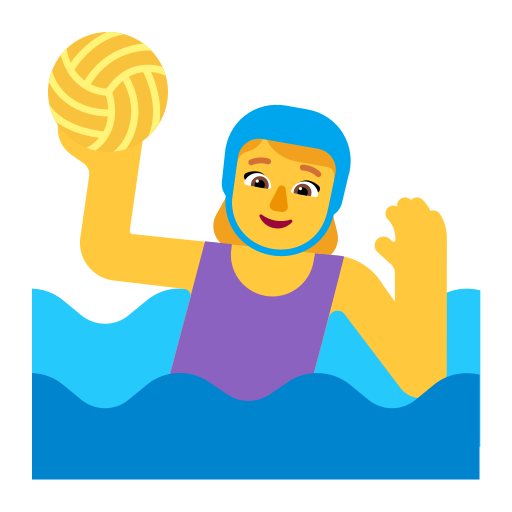
woman playing water polo flat default